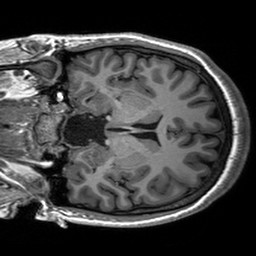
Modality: T1w
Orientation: coronal
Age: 21
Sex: female
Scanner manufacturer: siemens
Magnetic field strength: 3 T
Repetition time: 2.53 s
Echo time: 0.00227 s